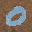
Label: 0